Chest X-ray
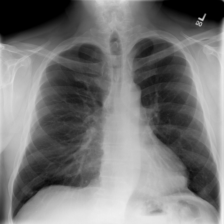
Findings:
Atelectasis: negative
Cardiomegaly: negative
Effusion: negative
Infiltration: negative
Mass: negative
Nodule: negative
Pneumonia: negative
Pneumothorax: negative
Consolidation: negative
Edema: negative
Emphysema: negative
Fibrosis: negative
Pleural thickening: negative
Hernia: negative